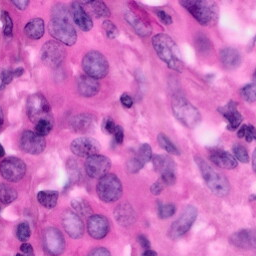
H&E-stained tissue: Pancreatic